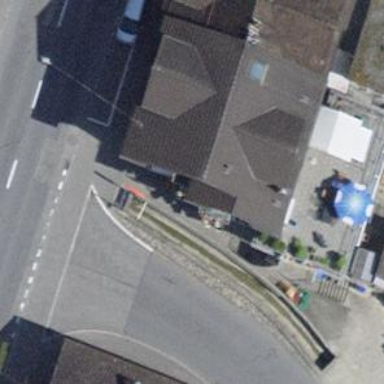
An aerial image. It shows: Supermarket.